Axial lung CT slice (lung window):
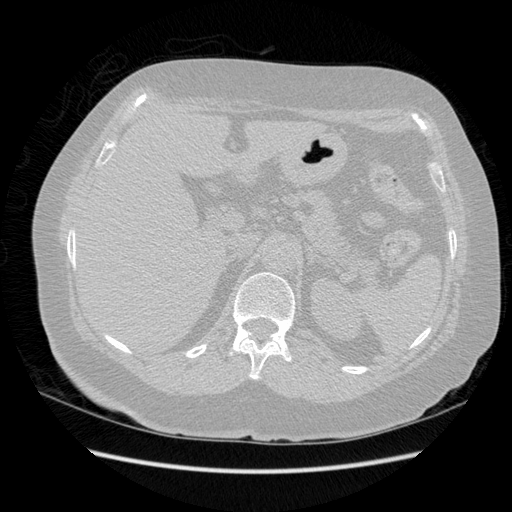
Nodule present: no